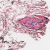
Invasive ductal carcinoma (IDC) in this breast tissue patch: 0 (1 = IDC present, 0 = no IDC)